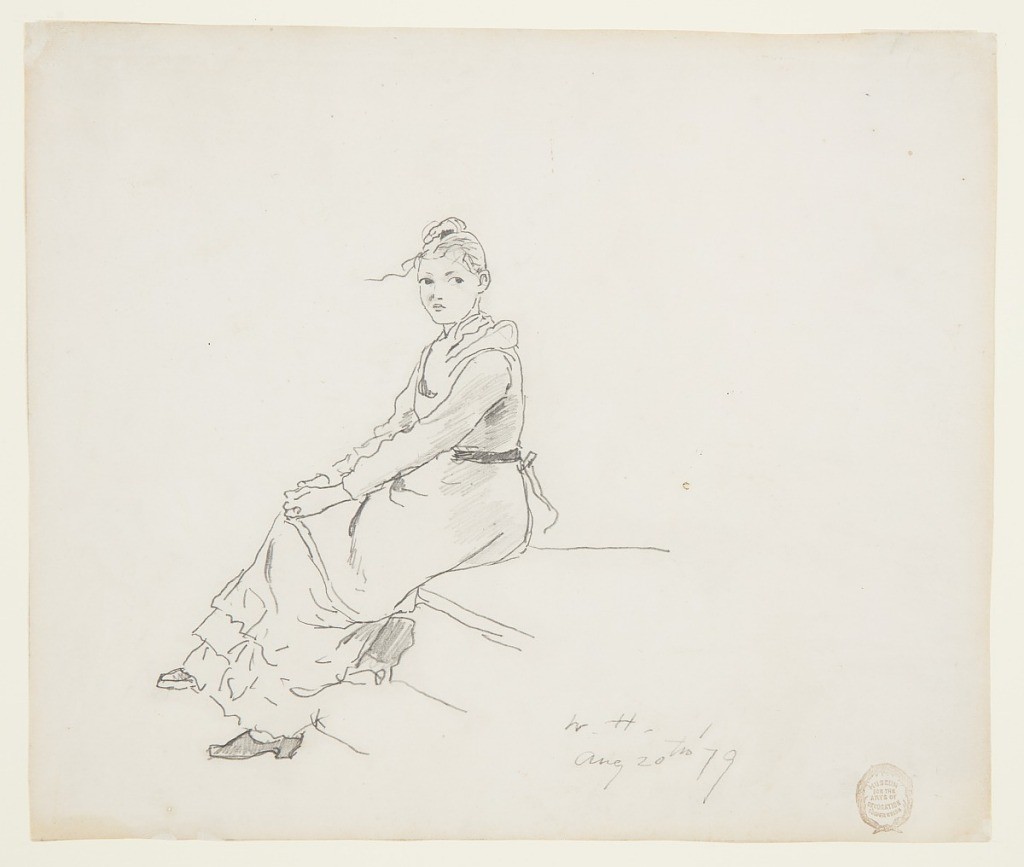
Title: Girl Seated on a Step
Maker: Winslow Homer, American, 1836–1910
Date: August 20, 1879
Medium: Graphite on paper
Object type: Drawing
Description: Horizontal view of a young woman seated on a step with her hands clasped over her knees and her head turned to the left, toward sketches.